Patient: sex M, age 70
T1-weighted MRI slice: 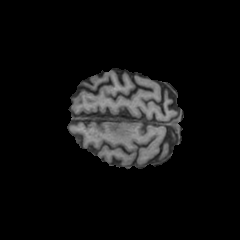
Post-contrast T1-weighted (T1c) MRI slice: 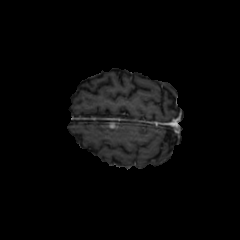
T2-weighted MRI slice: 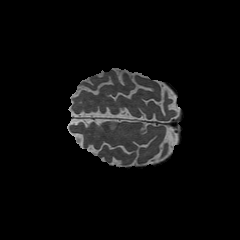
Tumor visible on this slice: yes
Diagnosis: Glioblastoma, IDH-wildtype
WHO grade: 4